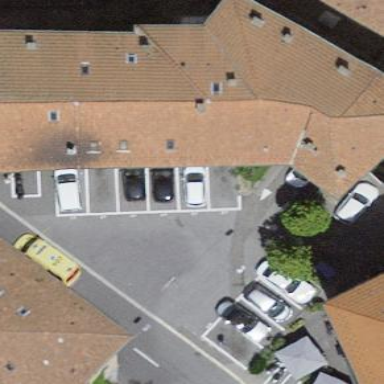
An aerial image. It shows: Commercial building.